Question: I'd like to add , by code, a new tabpage to my tabcontrol :
'''
XtraTabPage resultat = new XtraTabPage();
resultat.Text = "Resultat";
resultat.Name = "tpResultat";
resultat.Size = new System.Drawing.Size(736, 624);
resultat.DataBindings.Add(new Binding("PageVisible", DataContextForm2, "ResultVisibility", true, DataSourceUpdateMode.OnPropertyChanged));
XtraTabControl1.SuspendLayout();
XtraTabControl1.TabPages.Add(resultat);
XtraTabControl1.ResumeLayout();
'''
The 'ResultVisibility' is as default,
when I run the application the resultat tabpage is visible!! when i select it , it disappears .

And when I return to main user control and I try to change the visibility of resultat the binding works, but if I did not select the resultat tabpage at the begining , the tabpage will disappear and the binding were lost .
So, I need to know:
1. What is the reason of this problem?
2. What is the best way to resolve it?
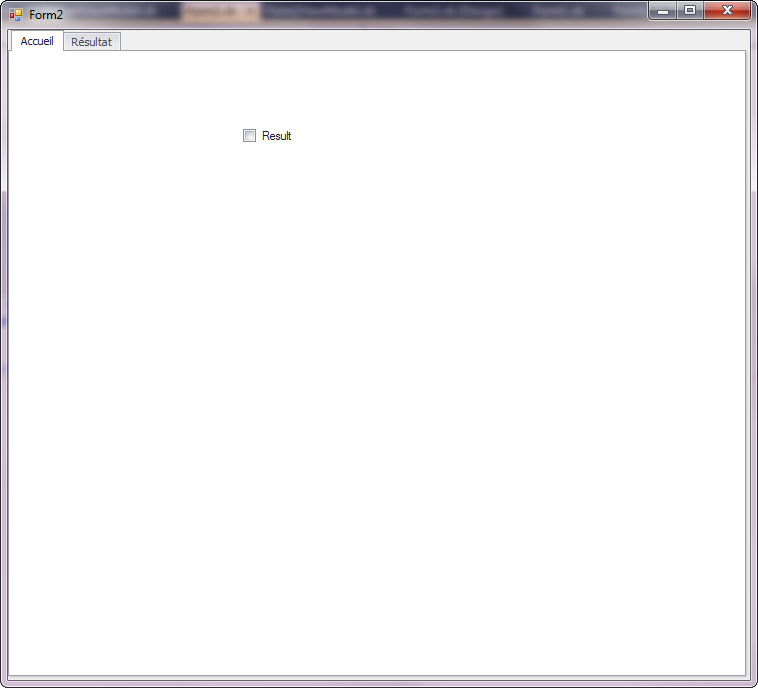
Answer: I think to solve your problem you have to work with property "PageVisible"
'''
var firstTabPage = new XtraTabPage();
firstTabPage.Text = "first";
var secondTabPage = new XtraTabPage();
secondTabPage.Text = "second";
xtraTabControl1.TabPages.Add(firstTabPage);
xtraTabControl1.TabPages.Add(secondTabPage);
xtraTabControl1.TabPages[0].PageVisible = false;
'''